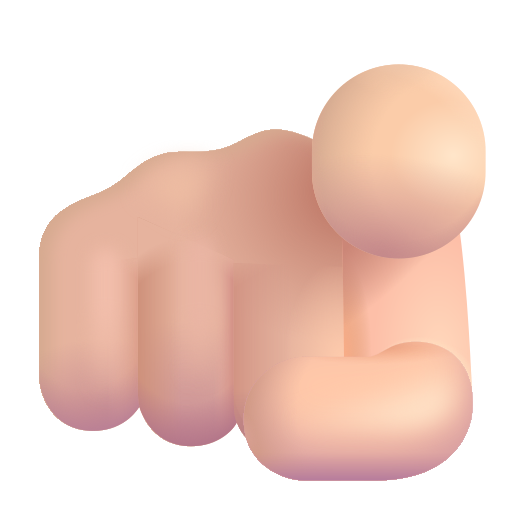
index pointing at the viewer color light